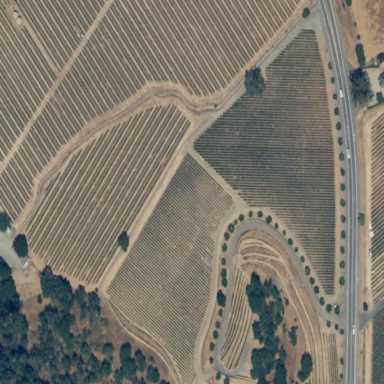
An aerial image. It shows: Vineyard growing grapes.